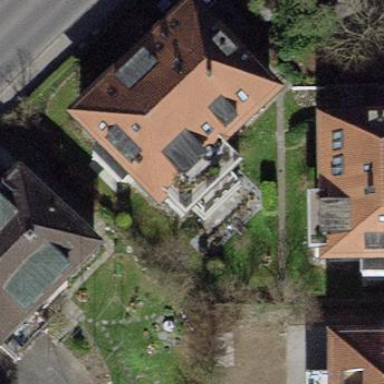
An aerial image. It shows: Apartments building with tiled roof.